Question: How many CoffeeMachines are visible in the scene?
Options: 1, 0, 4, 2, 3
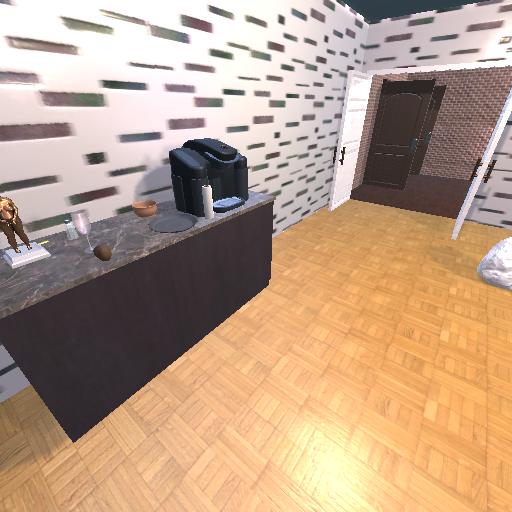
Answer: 1